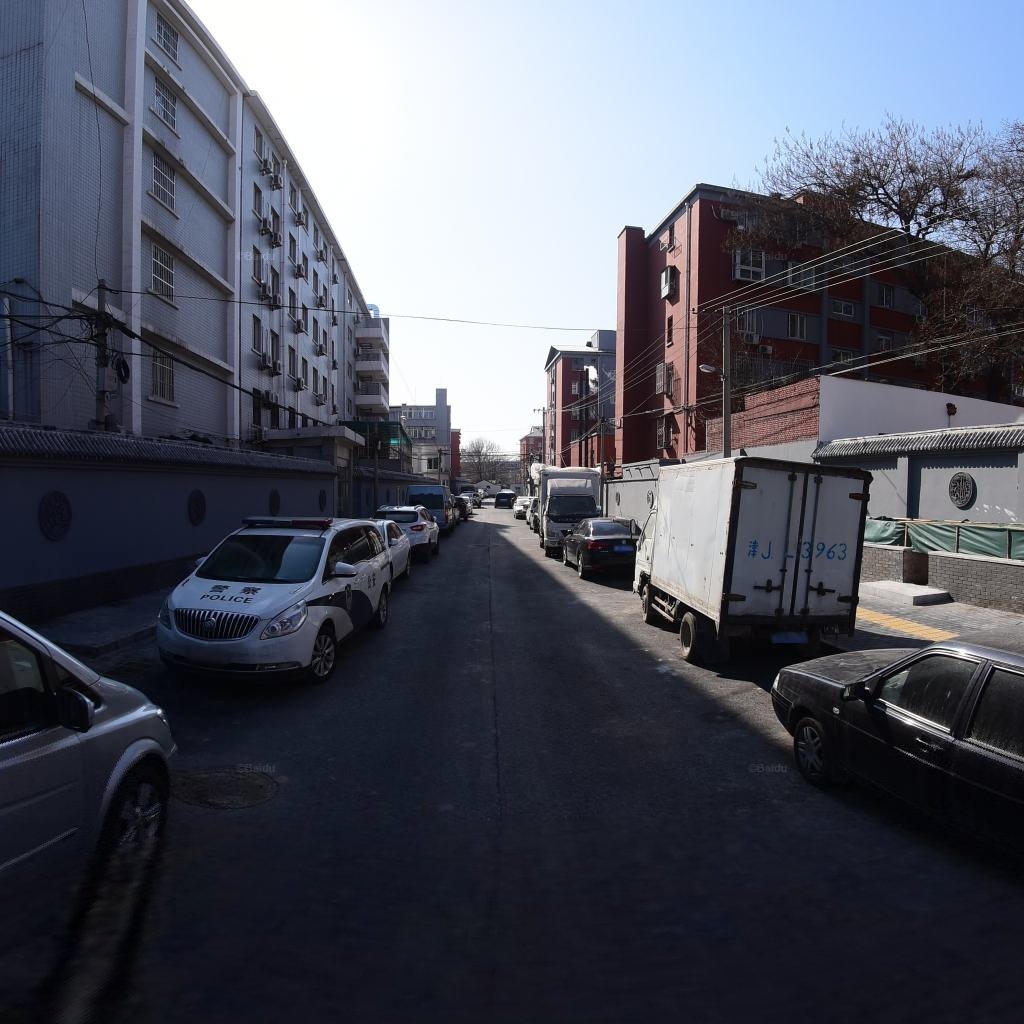
Region: Dongcheng
Road damage annotations: longitudinal crack, manhole cover